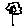
Label: flower